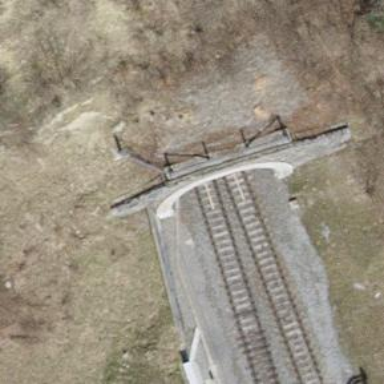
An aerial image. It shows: Retaining wall.